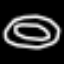
Label: donut